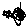
Label: sun